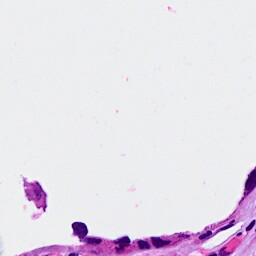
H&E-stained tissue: Breast